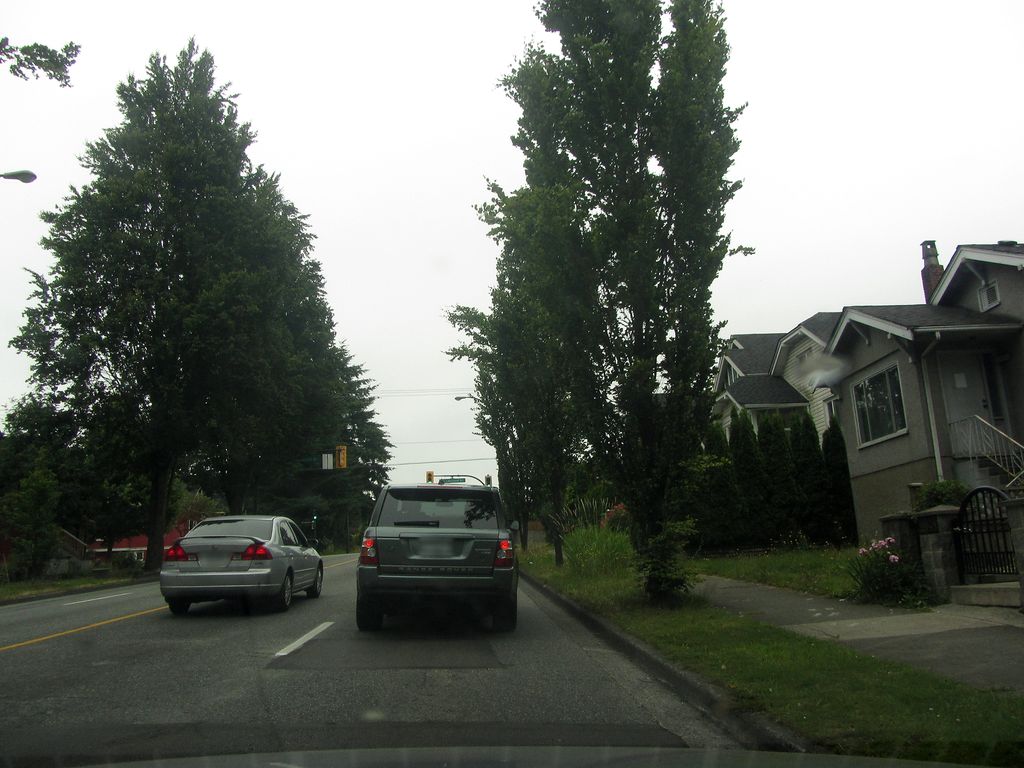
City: vancouver